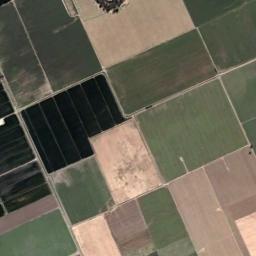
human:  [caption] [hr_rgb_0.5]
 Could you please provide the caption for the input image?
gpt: There are some green and bare rectangular farmland .

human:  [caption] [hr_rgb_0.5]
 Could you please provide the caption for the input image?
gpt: There are many rectangular farmlands of different sizes .

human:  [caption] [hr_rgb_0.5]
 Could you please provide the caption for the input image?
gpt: Several rectangular farmlands of different colors are arranged in neat rows .

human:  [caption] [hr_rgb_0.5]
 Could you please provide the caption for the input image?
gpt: Many neatly arranged rectangular green, Green, Khaki and brown mixed-sized rectangular farm fields .

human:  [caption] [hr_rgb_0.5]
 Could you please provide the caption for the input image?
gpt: There are some rectangular farmlands of different sizes or colors .